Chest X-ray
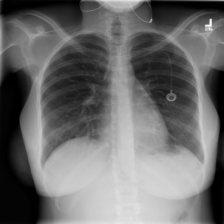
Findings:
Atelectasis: negative
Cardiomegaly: negative
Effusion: negative
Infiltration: negative
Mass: negative
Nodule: negative
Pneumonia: negative
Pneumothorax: negative
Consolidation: negative
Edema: negative
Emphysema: negative
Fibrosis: negative
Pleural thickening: negative
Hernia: negative